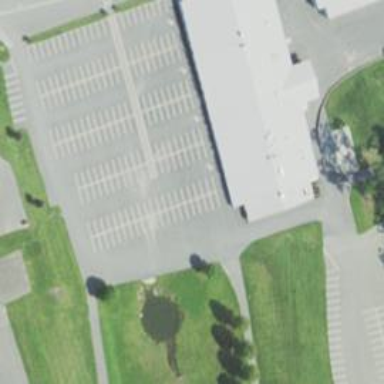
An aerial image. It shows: Industrial building.